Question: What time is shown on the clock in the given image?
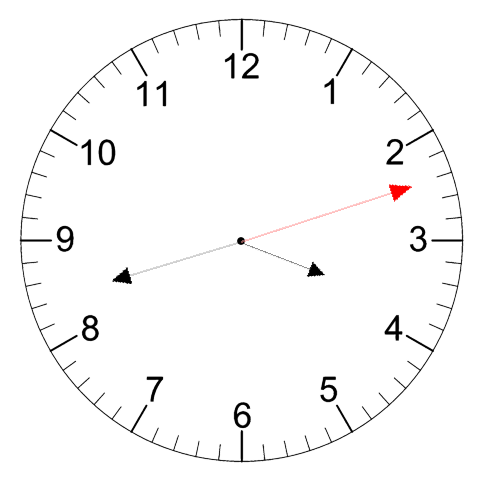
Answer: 03:42:12